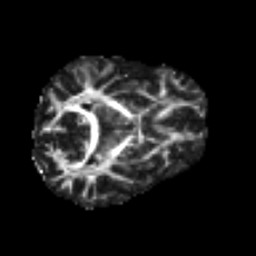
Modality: FA
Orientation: axial
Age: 33
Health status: ill
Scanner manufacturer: philips
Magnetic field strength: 3 T
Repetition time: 9 s
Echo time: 0.127 s